Interaction volume radius: 5 \u00c5
Interaction volume height: 15 \u00c5
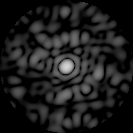
Disorder parameter: 0.8686